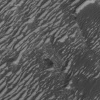
Atmospheric dust classification: not_dusty